Question: i need to manage below screen with div based on detected screen (flow)
i have try with flot:left and clear property of div not able to get what i want.
Thanks in advance.

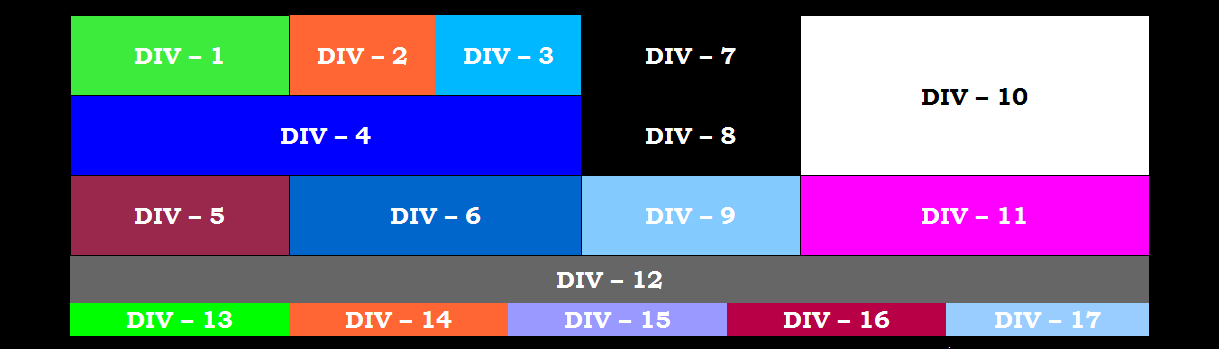
Answer: The way to take all the of the pain out of creating a complex layout like this is to employ some kind of css framework that uses a grid system and supports a responsive layout.
Most importantly, if you choose a good framework, they will have worked out all the weird cross-browser issues you're going to come up against when trying to produce a responsive design like this.
The above example you give would be relatively straightforward to produce with <URL>. I would recommend investigating this.